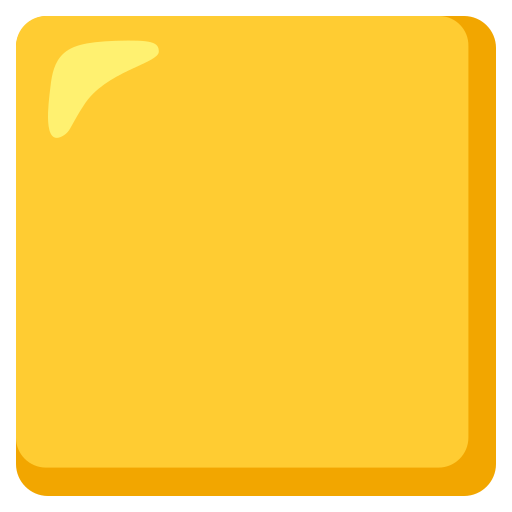
Emoji: 🟨